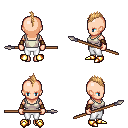
a pixel art fantasy rpg character, female body template, human, light skin, white pirate shirt, white pants, light blonde mohawk hairstyle, leather bracers, gold boots, spear, four views (front, back, left, right), 2x2 character sprite sheet, small pixel art, hard edges, no anti-aliasing